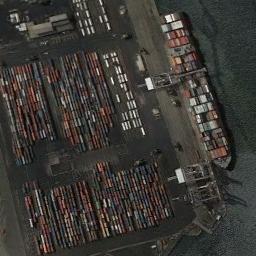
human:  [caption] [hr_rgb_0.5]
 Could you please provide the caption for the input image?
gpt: There are many containers on the dock next to the ship .

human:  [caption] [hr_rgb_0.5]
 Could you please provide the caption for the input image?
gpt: The cargo ship full of containers is docked at the container terminal .

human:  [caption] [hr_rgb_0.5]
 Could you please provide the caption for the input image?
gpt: A container-laden ship docked at the dock, With large containers and handling equipment at the dock .

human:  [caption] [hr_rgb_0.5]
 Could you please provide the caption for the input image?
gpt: There is a ship in the green water on the shore .

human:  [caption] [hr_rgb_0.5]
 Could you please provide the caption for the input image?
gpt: The ship with many containers is at the harbor with many containers .